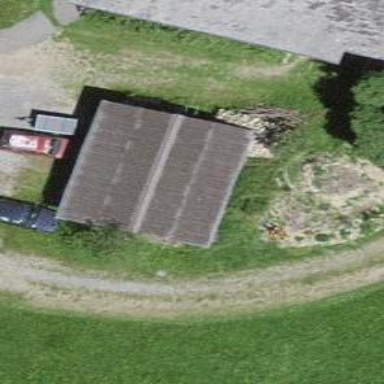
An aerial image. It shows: Shed.